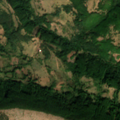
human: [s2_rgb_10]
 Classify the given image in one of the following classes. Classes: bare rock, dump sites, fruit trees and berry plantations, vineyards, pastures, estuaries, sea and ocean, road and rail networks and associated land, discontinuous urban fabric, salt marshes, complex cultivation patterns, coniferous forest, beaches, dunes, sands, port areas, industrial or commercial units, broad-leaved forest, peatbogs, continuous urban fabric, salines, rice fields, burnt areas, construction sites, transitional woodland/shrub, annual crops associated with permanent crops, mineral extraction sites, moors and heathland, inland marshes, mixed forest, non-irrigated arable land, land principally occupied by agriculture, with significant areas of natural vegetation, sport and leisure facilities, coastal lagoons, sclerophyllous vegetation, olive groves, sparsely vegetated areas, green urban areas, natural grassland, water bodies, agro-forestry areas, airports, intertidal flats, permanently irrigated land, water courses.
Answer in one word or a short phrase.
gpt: pastures, land principally occupied by agriculture, with significant areas of natural vegetation, broad-leaved forest, sparsely vegetated areas